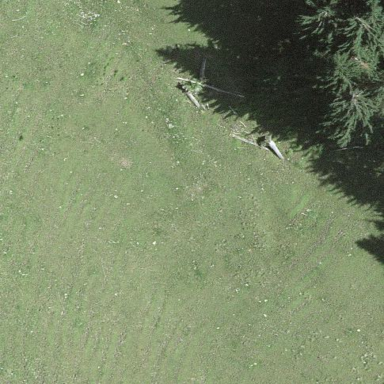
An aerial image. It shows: Beautiful meadow.